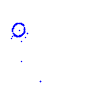
Particle: kaon